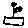
Label: flower